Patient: sex M, age 57
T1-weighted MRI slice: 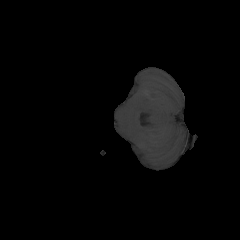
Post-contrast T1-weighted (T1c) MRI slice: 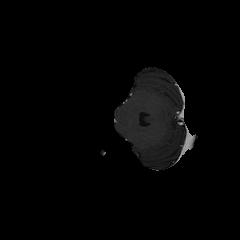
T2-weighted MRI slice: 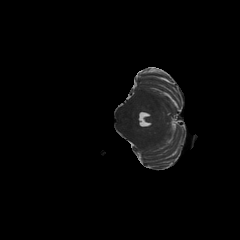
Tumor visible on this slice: no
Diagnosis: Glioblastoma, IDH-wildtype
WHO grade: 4